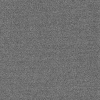
Atmospheric dust classification: dusty